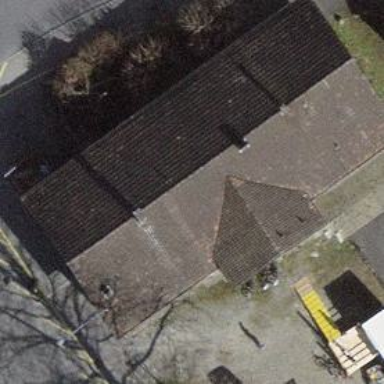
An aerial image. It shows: Restaurant.